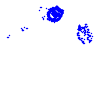
Particle: electron